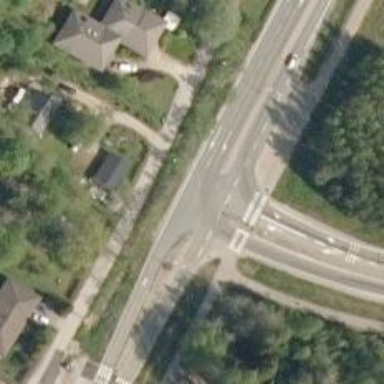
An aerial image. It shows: Asphalt trunk link road.